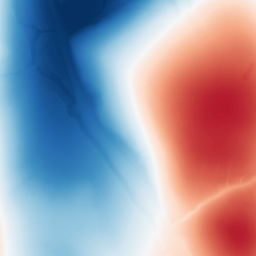
Category: trend_removal
Decomposition family: polynomial
Decomposition parameters: degree: 3
Upsampling method: sinc_hamming
Upsampling parameters: scale: 2
kernel_size: 16
Upsampling scale: 2